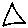
Label: triangle